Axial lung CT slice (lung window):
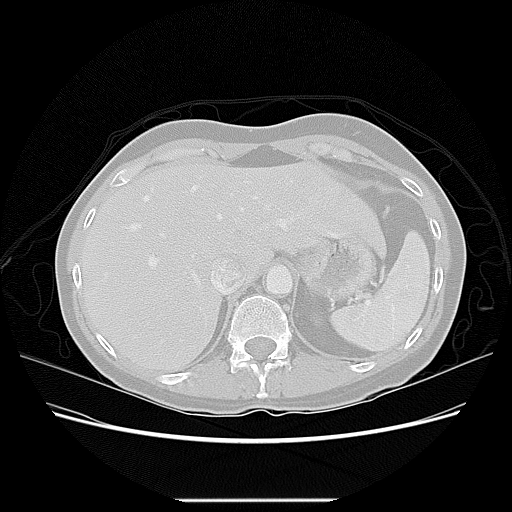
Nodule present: no